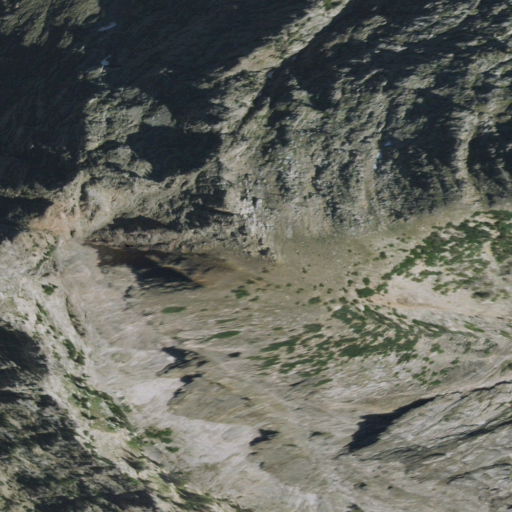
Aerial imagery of mountain in Wyoming named Bivouac Peak containing grassland and barren land